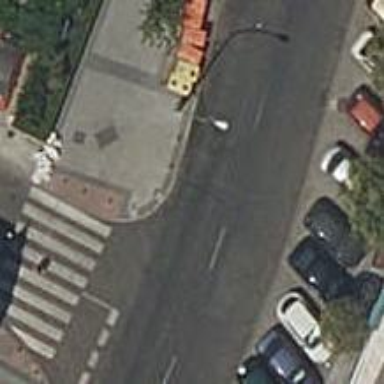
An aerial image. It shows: Public transport stop position.